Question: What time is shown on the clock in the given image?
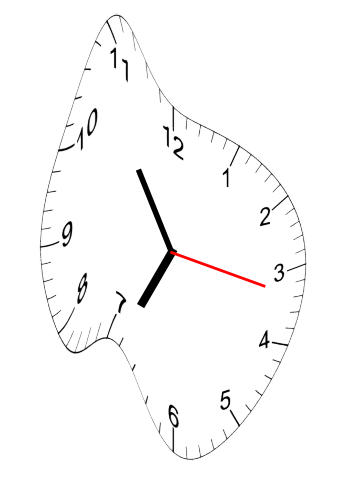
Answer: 06:54:17